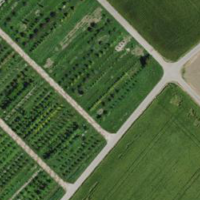
EUNIS habitat code: 55
Species observed at this site:
Lycia hirtaria